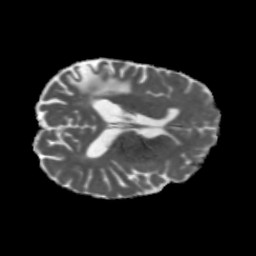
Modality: MD
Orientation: axial
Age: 47
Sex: male
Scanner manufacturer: siemens
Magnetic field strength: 3 T
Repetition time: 5.47 s
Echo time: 0.0854 s